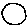
Label: circle